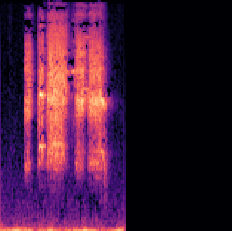
Sound class: Rooster